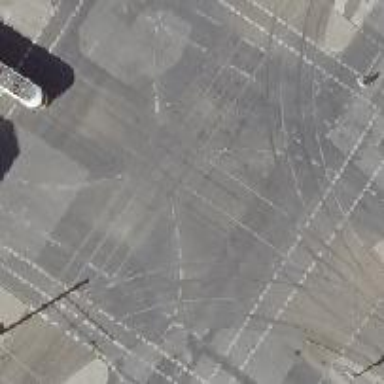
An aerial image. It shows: Railway crossing.